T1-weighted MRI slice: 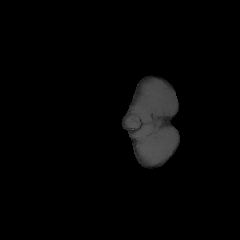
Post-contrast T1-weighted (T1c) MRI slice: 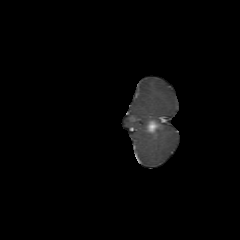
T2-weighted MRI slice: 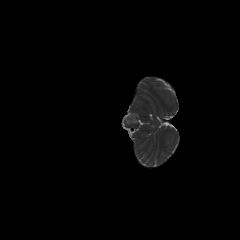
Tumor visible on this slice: yes